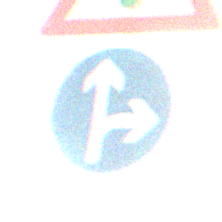
Verkehrszeichen: VorgeschriebeneFahrtrichtungGeradeausOderRechts
Zusatzzeichen oben: Lichtzeichenanlage
Umgebung: Outdoor, Urban
Tageszeit: MorningAfternoon
Wetter: PartlyCloudy
Licht: Natural
Jahreszeit: NotSpecified
Kontrast: HighContrast